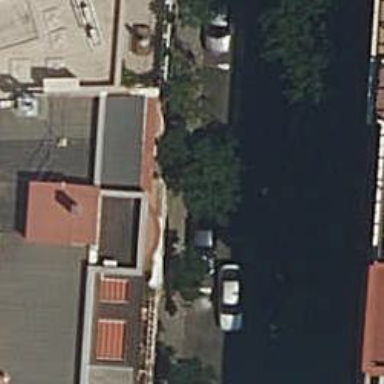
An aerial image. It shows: Restaurant.